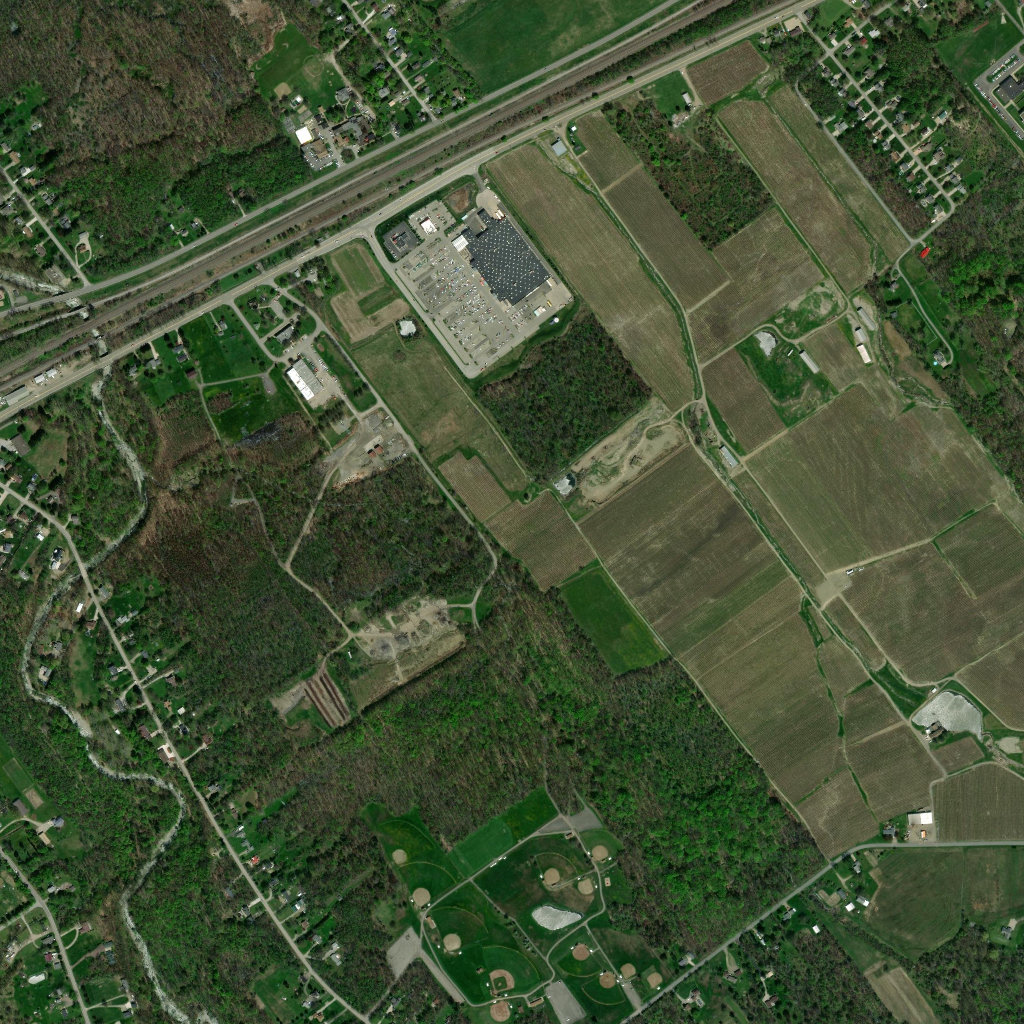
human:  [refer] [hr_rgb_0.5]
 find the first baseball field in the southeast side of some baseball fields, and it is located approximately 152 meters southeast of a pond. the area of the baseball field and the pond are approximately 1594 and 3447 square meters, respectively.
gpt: <box>[[62, 93, 65, 96, 0]]</box>